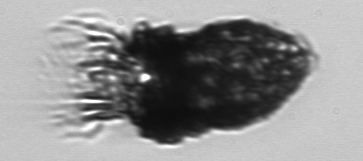
Label: Stenosemella_pacifica